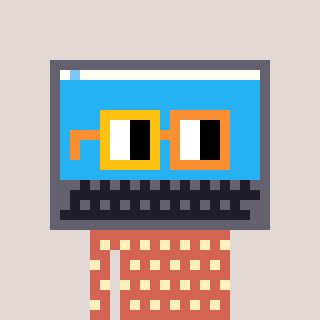
a pixel art character with square yellow and orange glasses, a laptop-shaped head and a peachy-colored body on a warm background